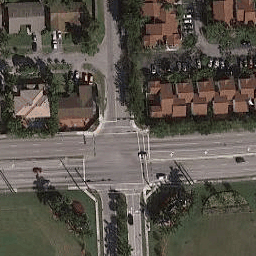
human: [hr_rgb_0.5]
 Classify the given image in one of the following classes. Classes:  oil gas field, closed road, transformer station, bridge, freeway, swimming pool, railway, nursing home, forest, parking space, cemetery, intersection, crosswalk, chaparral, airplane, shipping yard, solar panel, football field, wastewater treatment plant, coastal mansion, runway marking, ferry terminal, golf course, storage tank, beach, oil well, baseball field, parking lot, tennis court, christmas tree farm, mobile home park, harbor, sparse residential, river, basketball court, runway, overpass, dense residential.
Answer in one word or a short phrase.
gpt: intersection